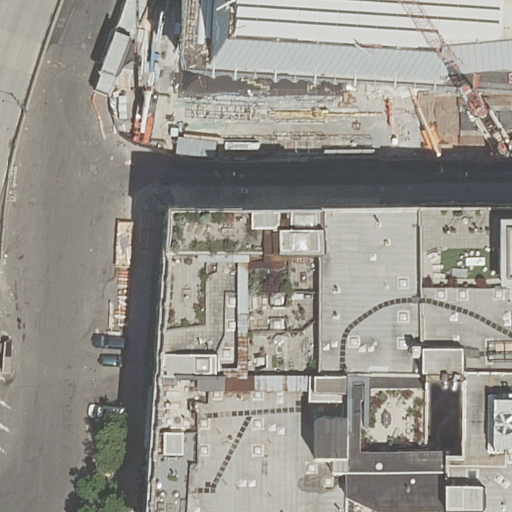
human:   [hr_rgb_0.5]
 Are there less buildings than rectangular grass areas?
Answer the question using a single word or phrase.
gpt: no

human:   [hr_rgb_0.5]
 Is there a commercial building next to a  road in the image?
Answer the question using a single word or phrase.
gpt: no

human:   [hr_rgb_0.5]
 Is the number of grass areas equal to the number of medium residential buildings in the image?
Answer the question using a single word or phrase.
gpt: no

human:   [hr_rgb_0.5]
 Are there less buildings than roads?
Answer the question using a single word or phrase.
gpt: yes

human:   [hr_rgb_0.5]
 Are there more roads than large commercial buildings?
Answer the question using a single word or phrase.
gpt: yes

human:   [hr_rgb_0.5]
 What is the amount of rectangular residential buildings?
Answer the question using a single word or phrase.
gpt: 1

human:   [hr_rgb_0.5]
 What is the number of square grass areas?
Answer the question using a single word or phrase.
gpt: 0

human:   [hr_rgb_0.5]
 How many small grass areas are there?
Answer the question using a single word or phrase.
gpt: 0

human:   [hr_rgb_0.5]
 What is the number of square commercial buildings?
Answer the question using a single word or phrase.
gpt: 0

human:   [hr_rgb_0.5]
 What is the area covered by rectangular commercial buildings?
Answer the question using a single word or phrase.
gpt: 0m2

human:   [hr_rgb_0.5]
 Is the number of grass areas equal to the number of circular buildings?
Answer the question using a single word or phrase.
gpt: no

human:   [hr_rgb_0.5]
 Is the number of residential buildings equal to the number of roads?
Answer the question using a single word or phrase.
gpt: no

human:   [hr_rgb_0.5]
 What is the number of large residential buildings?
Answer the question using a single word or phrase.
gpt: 2

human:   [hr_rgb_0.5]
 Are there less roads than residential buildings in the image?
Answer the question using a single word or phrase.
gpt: no

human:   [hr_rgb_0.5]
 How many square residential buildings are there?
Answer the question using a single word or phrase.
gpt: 0

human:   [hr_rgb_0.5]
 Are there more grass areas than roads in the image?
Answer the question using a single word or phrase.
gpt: no

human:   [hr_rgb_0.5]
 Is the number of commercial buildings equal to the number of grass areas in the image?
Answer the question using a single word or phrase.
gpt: no

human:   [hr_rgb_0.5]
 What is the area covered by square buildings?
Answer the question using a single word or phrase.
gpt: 0m2

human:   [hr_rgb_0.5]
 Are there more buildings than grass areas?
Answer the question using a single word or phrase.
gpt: yes

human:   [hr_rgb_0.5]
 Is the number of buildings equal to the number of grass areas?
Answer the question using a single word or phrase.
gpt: no

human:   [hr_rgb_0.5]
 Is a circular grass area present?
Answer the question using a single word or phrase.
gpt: no

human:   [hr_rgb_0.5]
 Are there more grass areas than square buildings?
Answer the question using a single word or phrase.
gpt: yes

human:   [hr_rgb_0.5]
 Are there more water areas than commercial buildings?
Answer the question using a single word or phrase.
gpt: no

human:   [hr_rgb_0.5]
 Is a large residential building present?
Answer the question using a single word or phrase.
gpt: yes

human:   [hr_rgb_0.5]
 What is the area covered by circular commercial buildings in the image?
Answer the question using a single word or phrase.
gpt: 0m2

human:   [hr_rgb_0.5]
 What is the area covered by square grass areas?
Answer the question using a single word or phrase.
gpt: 0m2

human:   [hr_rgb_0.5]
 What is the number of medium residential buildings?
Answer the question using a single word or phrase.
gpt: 0

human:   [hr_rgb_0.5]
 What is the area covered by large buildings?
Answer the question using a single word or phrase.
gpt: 4433m2

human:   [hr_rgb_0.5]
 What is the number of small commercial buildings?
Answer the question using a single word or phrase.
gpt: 0

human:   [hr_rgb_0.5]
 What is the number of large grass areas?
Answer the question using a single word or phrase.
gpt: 0

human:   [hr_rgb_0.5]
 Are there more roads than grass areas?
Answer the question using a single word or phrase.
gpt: yes

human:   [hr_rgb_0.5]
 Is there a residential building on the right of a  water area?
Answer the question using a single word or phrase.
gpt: no

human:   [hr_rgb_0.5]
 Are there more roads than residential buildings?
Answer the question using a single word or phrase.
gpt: yes

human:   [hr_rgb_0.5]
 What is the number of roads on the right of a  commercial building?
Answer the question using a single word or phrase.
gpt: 0

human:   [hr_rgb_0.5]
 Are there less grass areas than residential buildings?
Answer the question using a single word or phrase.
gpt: yes

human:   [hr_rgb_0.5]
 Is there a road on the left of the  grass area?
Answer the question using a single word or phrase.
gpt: no